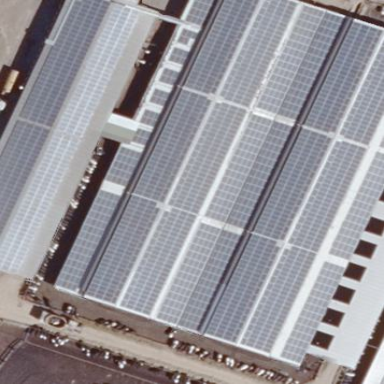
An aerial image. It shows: Building equipped with solar photovoltaic panel for generating electricity. The small installation is solar power generator.